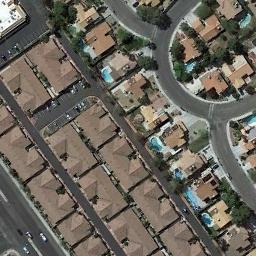
Label: residential